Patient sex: M
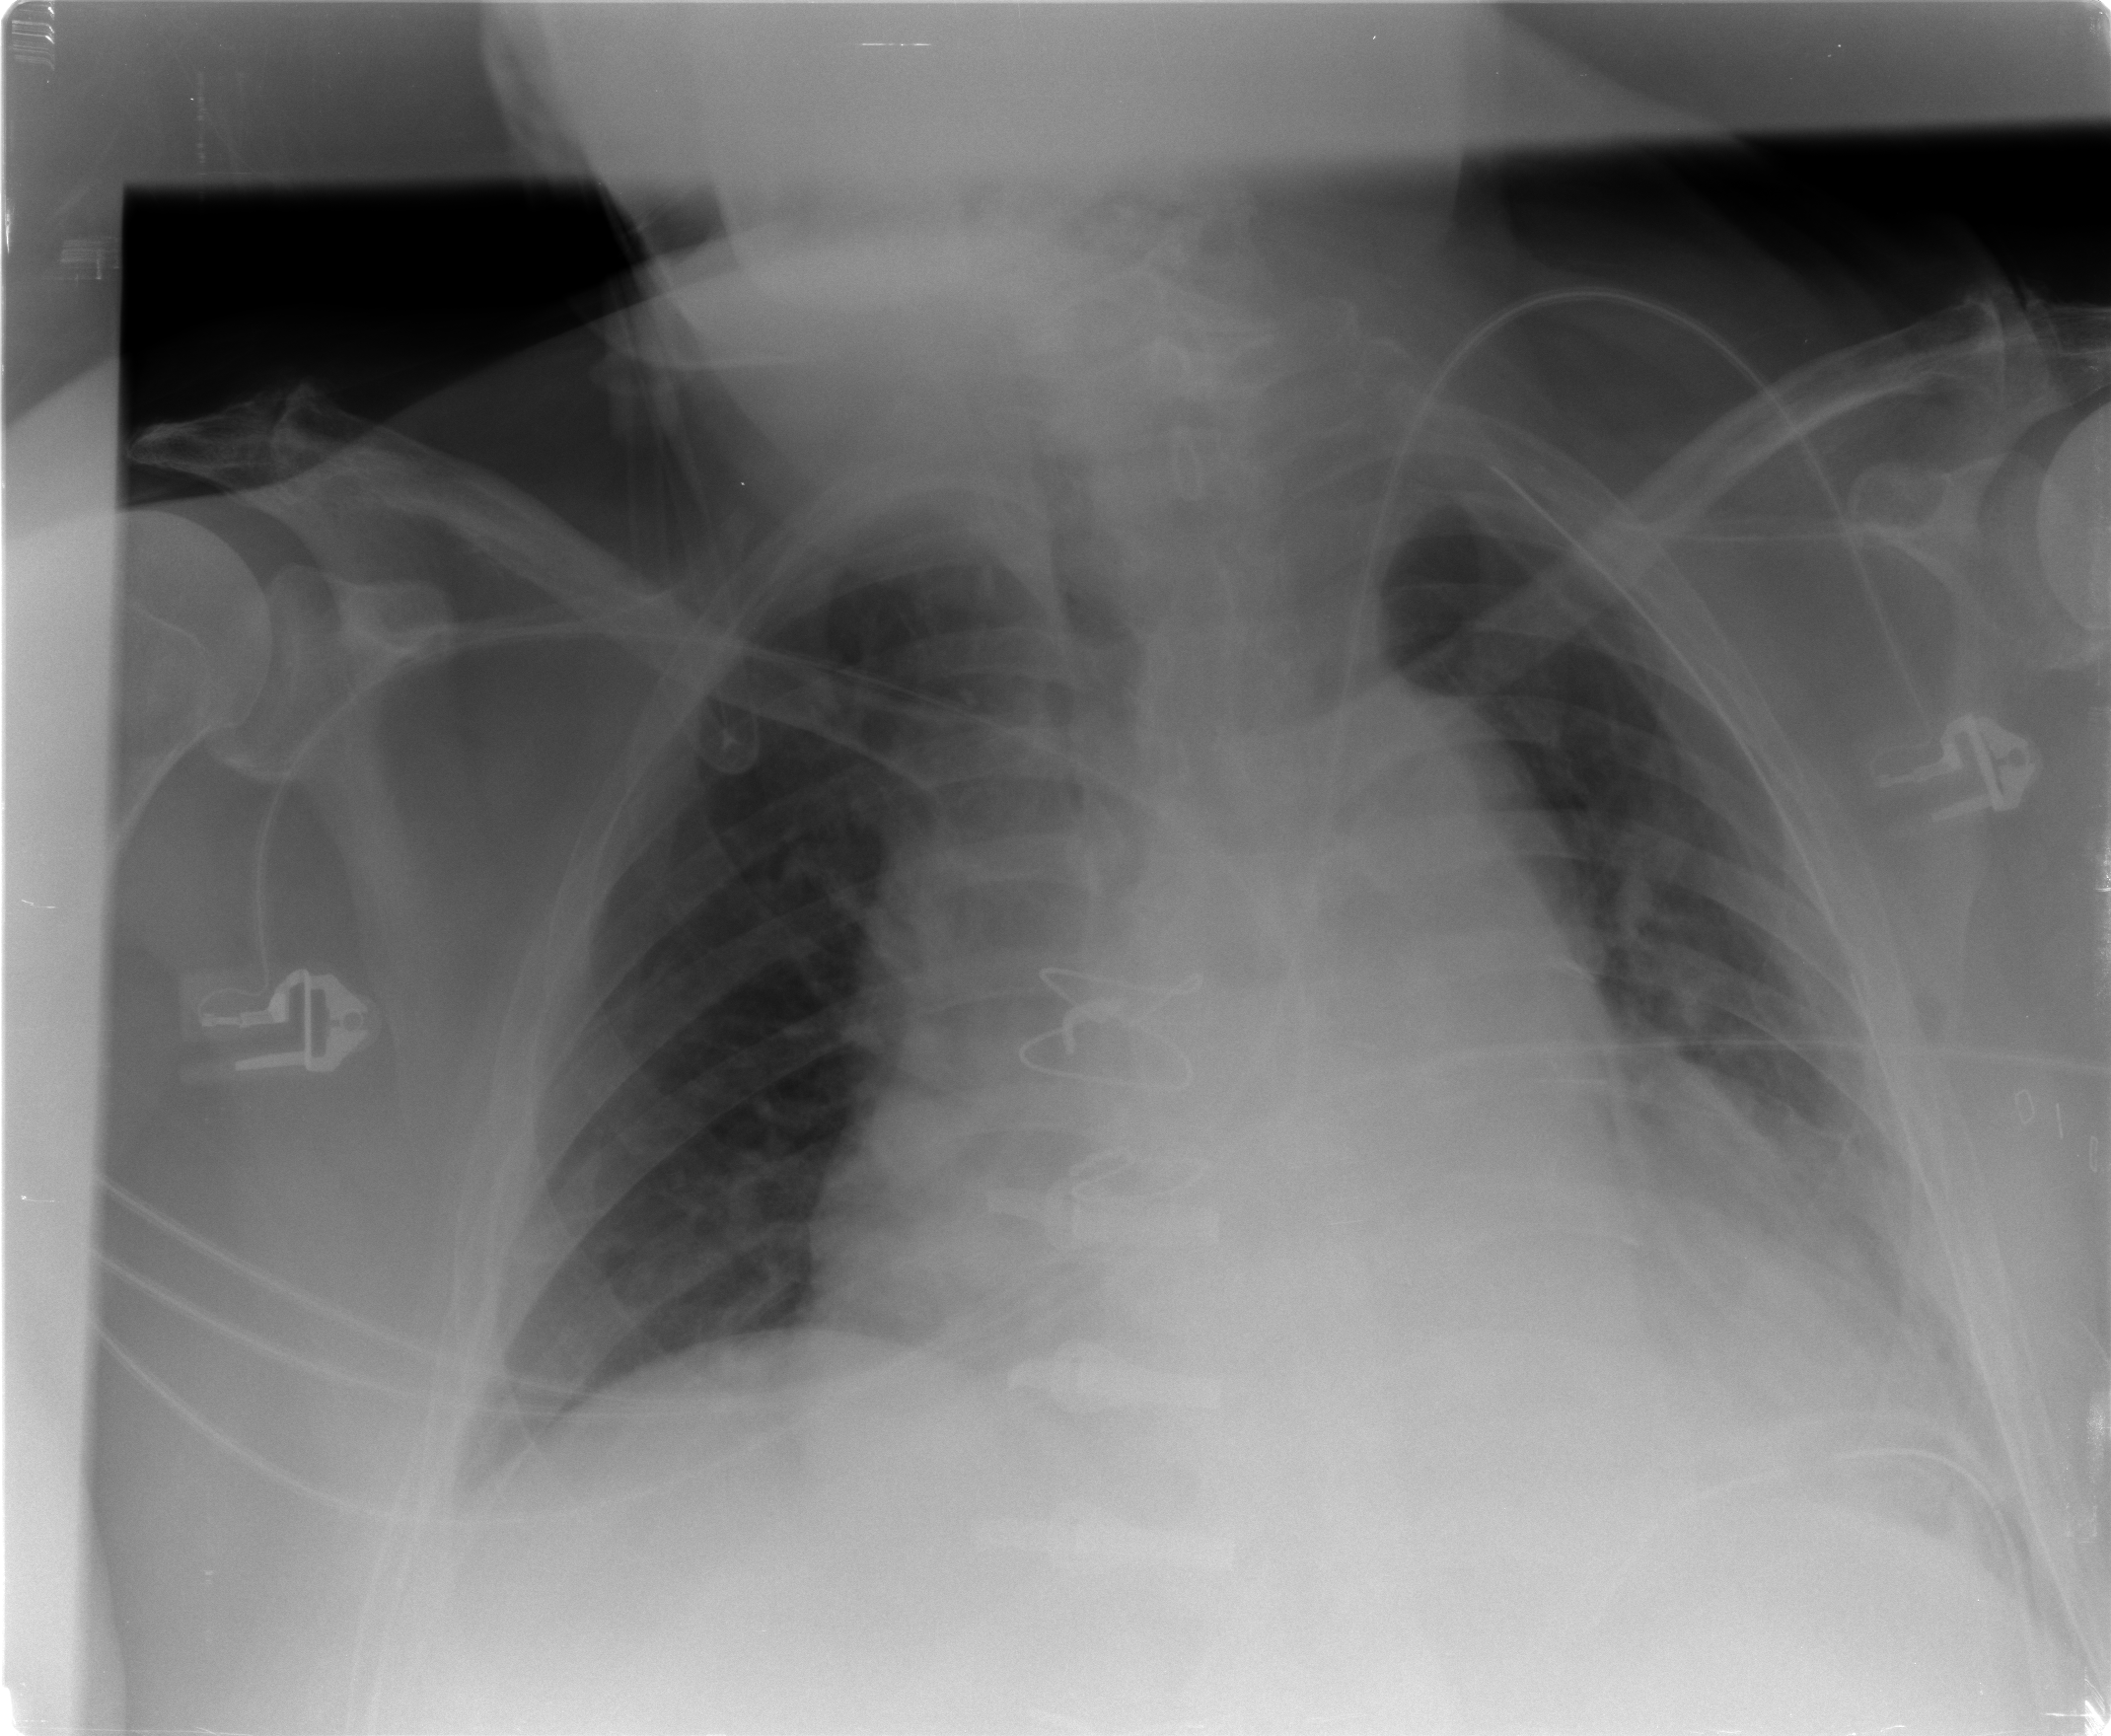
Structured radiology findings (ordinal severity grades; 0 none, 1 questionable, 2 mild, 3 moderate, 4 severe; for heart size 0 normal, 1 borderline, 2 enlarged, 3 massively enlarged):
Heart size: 2
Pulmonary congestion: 0
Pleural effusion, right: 0
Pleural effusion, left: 2
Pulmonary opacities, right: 0
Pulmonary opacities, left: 0
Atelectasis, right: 0
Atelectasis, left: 3